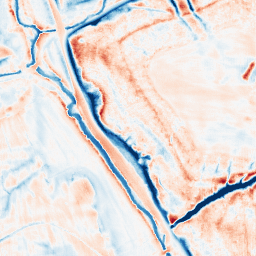
Category: trend_removal
Decomposition family: local_polynomial
Decomposition parameters: window_size: 21
degree: 3
Upsampling method: fft_zeropad
Upsampling parameters: scale: 2
Upsampling scale: 2